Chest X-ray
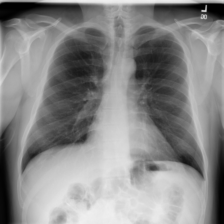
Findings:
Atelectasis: negative
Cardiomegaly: negative
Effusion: negative
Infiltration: negative
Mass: negative
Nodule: negative
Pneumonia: negative
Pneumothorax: negative
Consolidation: negative
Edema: negative
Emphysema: negative
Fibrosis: negative
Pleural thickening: negative
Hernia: negative